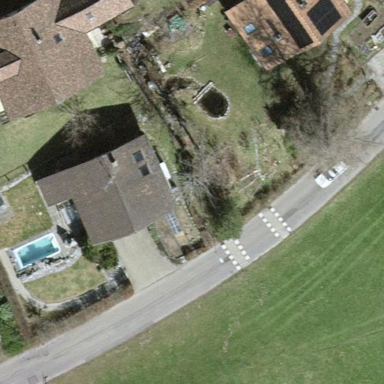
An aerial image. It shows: Simple and straightforward house.